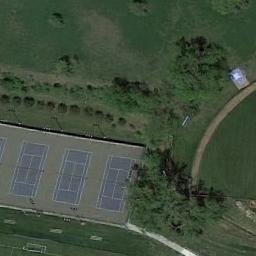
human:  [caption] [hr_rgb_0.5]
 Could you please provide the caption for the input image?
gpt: The tennis court is on the grass next to some trees .

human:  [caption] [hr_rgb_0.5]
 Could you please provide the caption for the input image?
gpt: There is a small tennis court in the lower right corner .

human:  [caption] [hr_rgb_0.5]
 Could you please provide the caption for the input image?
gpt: The tennis courts are surrounded by grass .

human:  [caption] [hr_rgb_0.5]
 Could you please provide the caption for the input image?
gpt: Tennis court on the lawn with trees beside .

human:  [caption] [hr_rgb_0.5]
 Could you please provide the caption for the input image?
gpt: The tennis courts are on a green meadow .